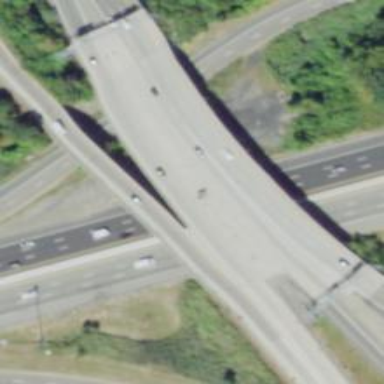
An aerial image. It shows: Motorway link bridge.